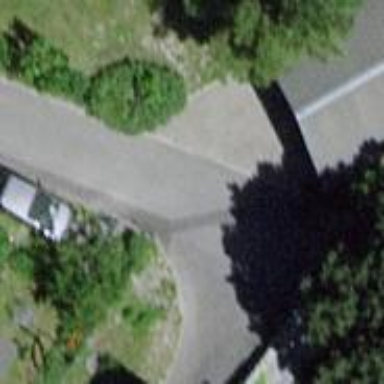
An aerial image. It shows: Carport structure.